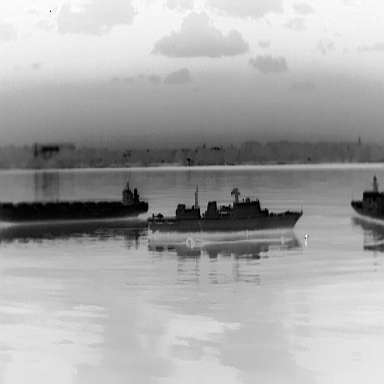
There are two warships in the infrared image.